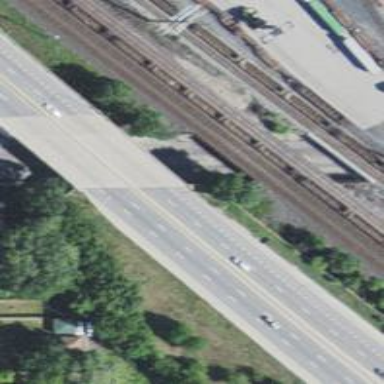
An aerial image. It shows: Bridge over railway siding.